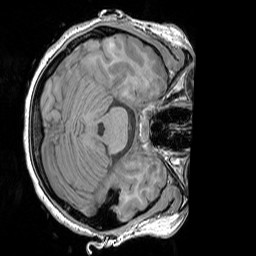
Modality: T1w
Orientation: axial
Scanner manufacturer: siemens
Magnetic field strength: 3 T
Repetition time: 1.83 s
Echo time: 0.00303 s